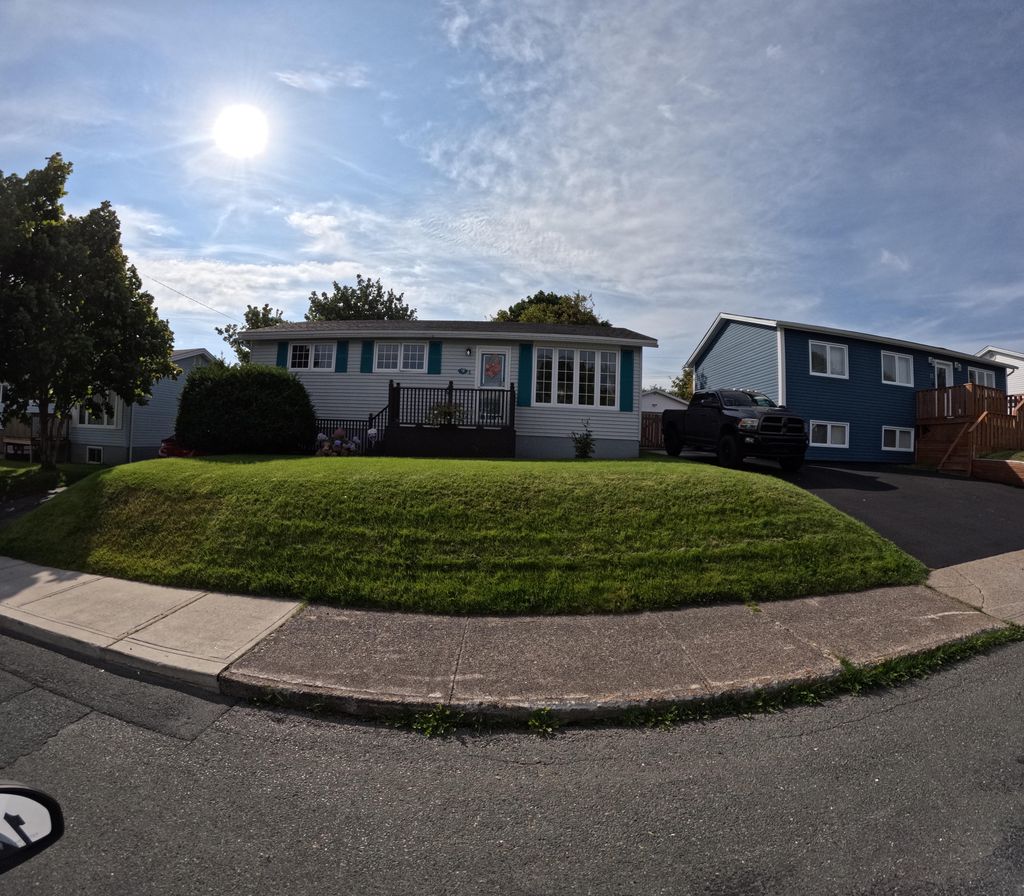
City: st_johns